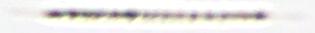
Label: Rhizosolenia